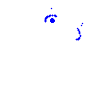
Particle: electron